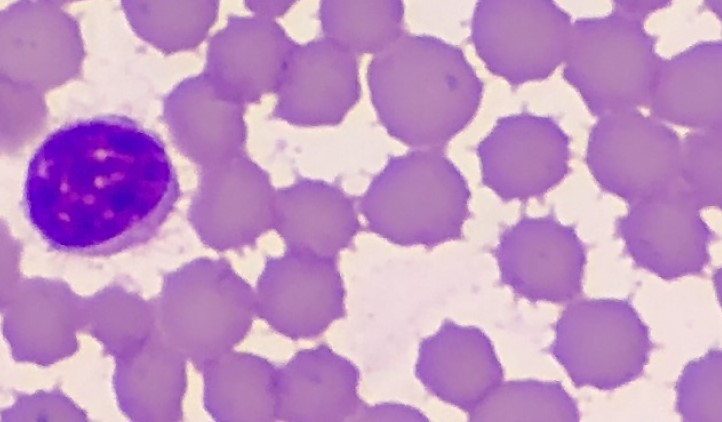
White blood cell type: Lymphocyte